Question: I am trying to edit a previous filled form using Thymeleaf and Spring Server.
This is the "previous form" which is POST in a Spring Server which saves correctly.
'''
<form id="addingnovoatributo" action="#" th:action="@{'/addingoextraattributes/'}" th:object="${new_point_attributes}" method="post">
<p>Id do Attribute: <input type="text" th:field="*{id}" readonly="readonly"/></p>
<p>Id do Point: <input type="text" th:value="${point.id}" id="pointid" name="pointid" readonly="readonly"/></p>
<p>Nome do atributo: <input type="text" th:field="*{attribute_name}" /></p>
<p>Valor do atributo: <input type="text" th:field="*{attribute_value}" /></p>
<p><input type="submit" value="Submit" class="btn btn-lg btn-success"/> <input type="reset" value="Reset" class="btn btn-lg btn-warning"/></p>
</form>
'''
The Spring Server saves it correctly (using JPA CrudRepository) and gives an unique ID for this object (which is a POJO class):
'''
@Entity
public class Point_attributes {
@Id
@GeneratedValue(strategy=GenerationType.AUTO)
public long id;
public String attribute_name;
public String attribute_value;
public long pointid;
public Point_attributes() {
// TODO Auto-generated constructor stub
}
public long getPointid() {
return pointid;
}
public void setPointid(long pointid) {
this.pointid = pointid;
}
public String getAttribute_name() {
return attribute_name;
}
public void setAttribute_name(String attribute_name) {
this.attribute_name = attribute_name;
}
public String getAttribute_value() {
return attribute_value;
}
public void setAttribute_value(String attribute_value) {
this.attribute_value = attribute_value;
}
public long getId() {
return id;
}
}
'''
The problem comes when I want to edit it using this form.
This is the Spring Controller method which sends the saved filled object:
'''
@RequestMapping(value = "EditOneAttri/{id_survey}", method = RequestMethod.GET)
public ModelAndView EditOneAttr(@PathVariable("id_survey") long id_survey,@ModelAttribute Point_attributes mmPoint_attributes, Model model)
{
ModelAndView mModelAndView= new ModelAndView("editing_one_attri");
mModelAndView.addObject("point_attributes",Points_attributesRepository.findById(id_survey));
return mModelAndView;
}
'''
We can see that the ID is not 0 (editing_one_attri.html):

Code:
'''
<html>
<head>
<meta charset="UTF-8">
<title>Editing one Attribute</title>
<script type="text/javascript" src="//ajax.googleapis.com/ajax/libs/jquery/1/jquery.js"></script>
<!-- Version compilada y comprimida del CSS de Bootstrap -->
<link rel="stylesheet" href="//netdna.bootstrapcdn.com/bootstrap/3.1.0/css/bootstrap.min.css">
<!-- Tema opcional -->
<link rel="stylesheet" href="//netdna.bootstrapcdn.com/bootstrap/3.1.0/css/bootstrap-theme.min.css">
<!-- Version compilada y comprimida del JavaScript de Bootstrap -->
<script src="//netdna.bootstrapcdn.com/bootstrap/3.1.0/js/bootstrap.min.js"> </script>
</head>
<body th:inline="text">
<div class="container theme-showcase" role="main">
<div class="jumbotron">
<h2>Editing Attribute: [[${point_attributes.id}]]</h2>
<form id="editing_question_survey" action="#" th:action="@{'/addingoextraattributes/'}" th:object="${point_attributes}" method="post">
<p>Id do Attribute: <input type="text" th:field="*{id}" readonly="readonly"/></p>
<p>Id do Point: <input type="text" th:field="*{pointid}" readonly="readonly"/></p>
<p>Nome do atributo: <input type="text" th:field="*{attribute_name}" /></p>
<p>Valor do atributo: <input type="text" th:field="*{attribute_value}" /></p>
<p><input type="submit" value="Submit" class="btn btn-lg btn-success"/> <input type="reset" value="Reset" class="btn btn-lg btn-warning"/></p>
</form>
</div>
</div>
</body>
</html>
'''
Spring server receives the object but the id is always 0.
The rest of the values from the form are received correctly.
Anyone knows where is my mistake?
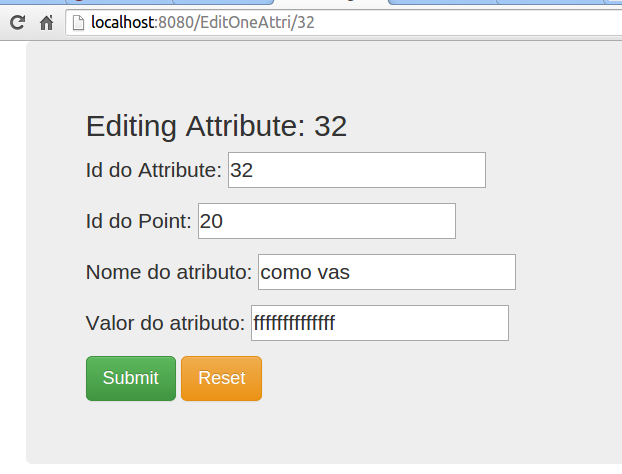
Answer: I solved the problem. The main mistake is that i didn't include an setter to the ID, so thymeleaf and/or html form was not able to set the ID in the object.
So, adding the 'public void setId(){this.id=id;}' in the POJO class solved the problem.